Question: In my HTML table, the width of a column increases, when the text inside is larger than the column width. I can use overflow:hidden to keep the width in a fixed size; But i want to do something like the image bellow:

Actual text is ( 485 - Pascal's Triangle of Death ) when it is larger than the width of a column, the text will be shown like the image. i've failed to do it manually. is there any easy way?
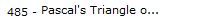
Answer: There is a css property named ellipsis to do this...
Try this...
'''
#your_element_id {
text-overflow : ellipsis;
overflow:hidden;
white-space: nowrap;
}
'''
This might work...